Question: In my specific example I am looking at the nightly builds of <URL> 3. However, the same applies to FarManager 2.0.
By default when you install FarManager the Addons feature is not selected. You can select the features from a non-interactive command line install with the following command:
'''
msiexec /i "farSetup.msi" /passive ADDLOCAL=Addons,Colors,Macros,SetUp,Shell,XLat'
'''
I think it should be possible to do it with just 'ADDLOCAL=Addons' because of the Feature Table. If you open the Feature Table in <URL>, you see the following child features of Addons.

Is there any way to modify the feature table so that 'ADDLOCAL=Addons' implies the clild features of ?
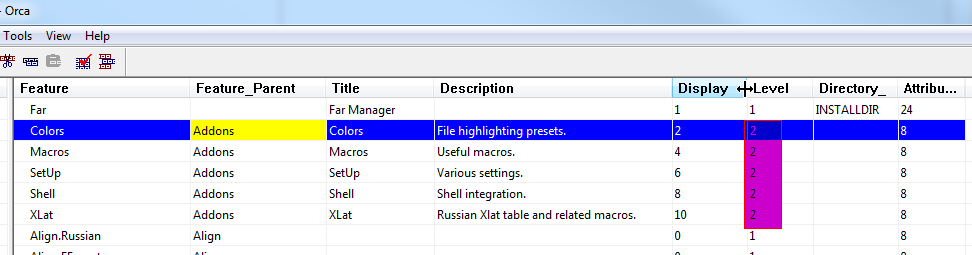
Answer: Have you tried specifying Attributes that include 'msidbFeatureAttributesFollowParent' (value '2') and 'msidbFeatureAttributesUIDisallowAbsent' (value 16), taking you to '26'? Per the <URL>, this should tie the feature states together. Of course if you want to allow the child features to remain unselected, this is not viable.